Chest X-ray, AP view. Patient: 52 years old, sex M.
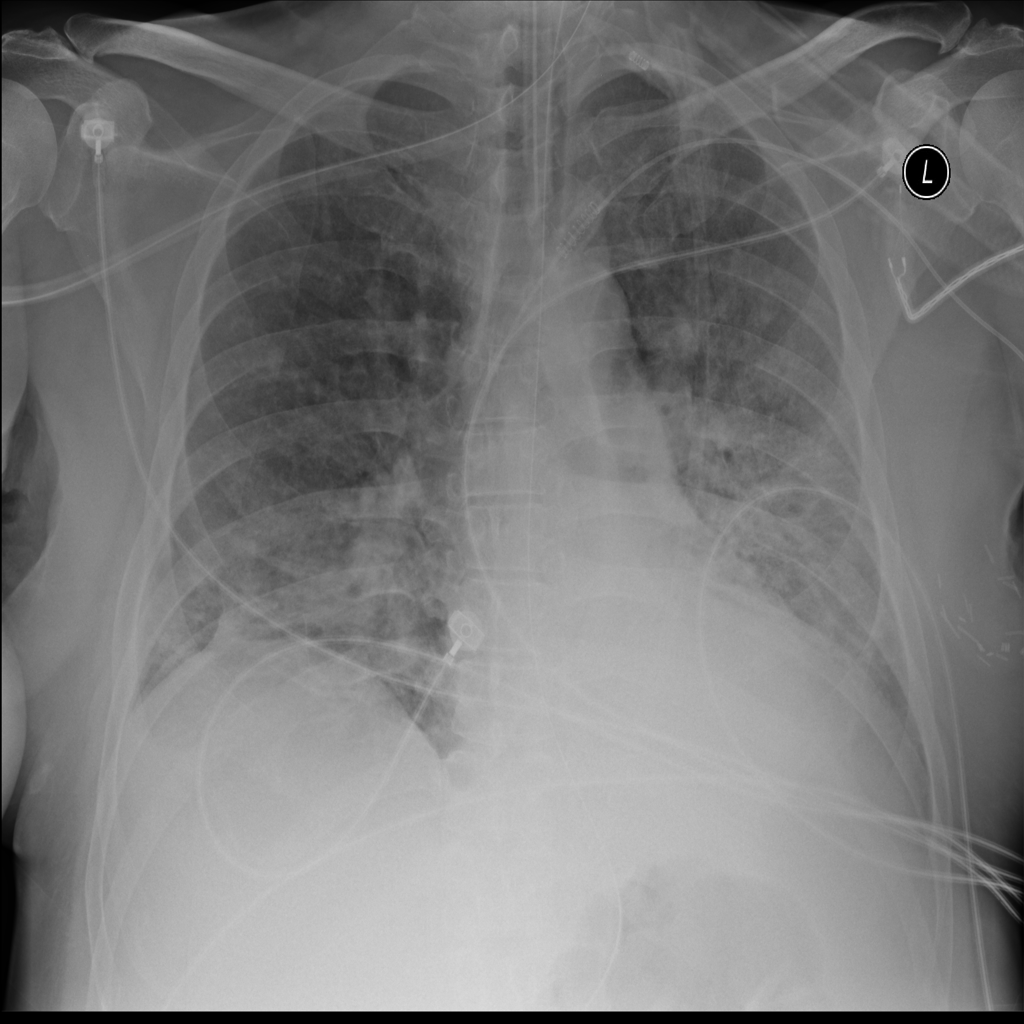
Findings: Infiltration